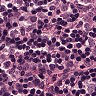
Metastatic tissue present: yes